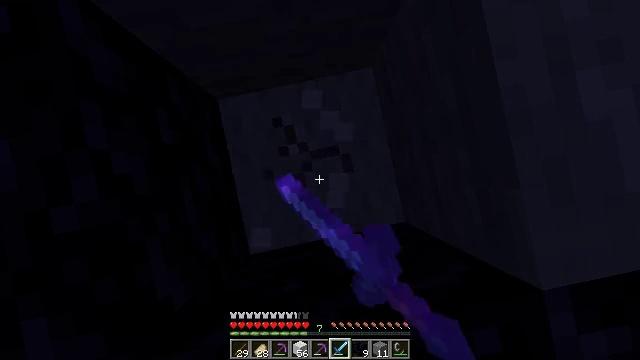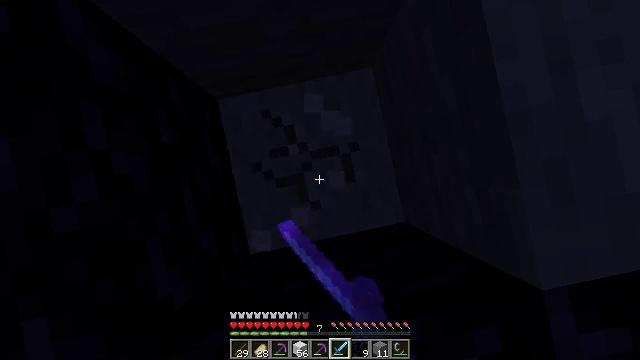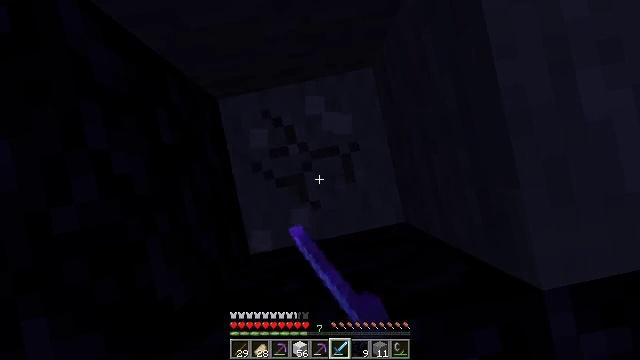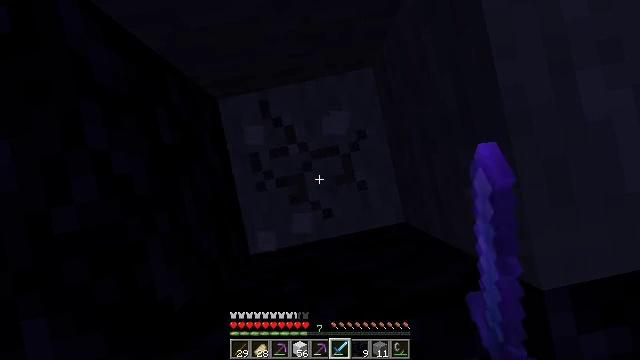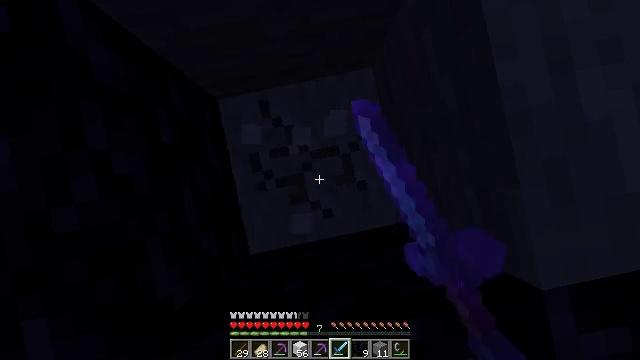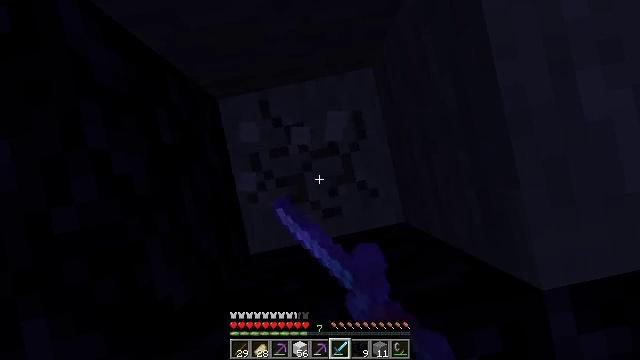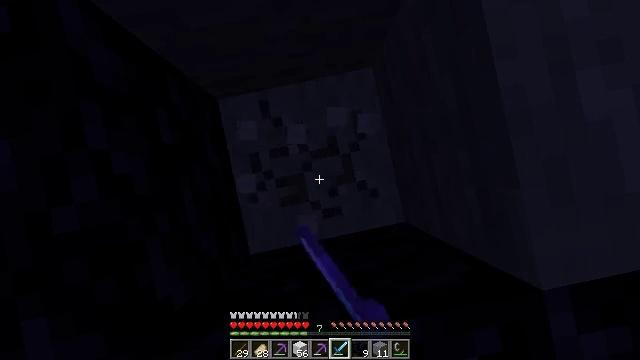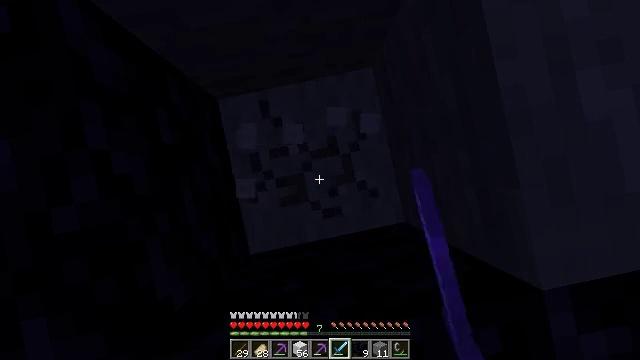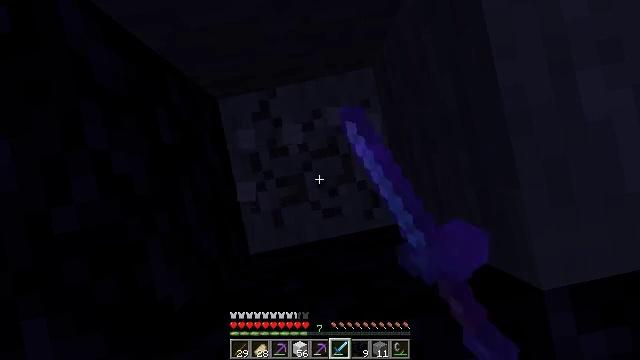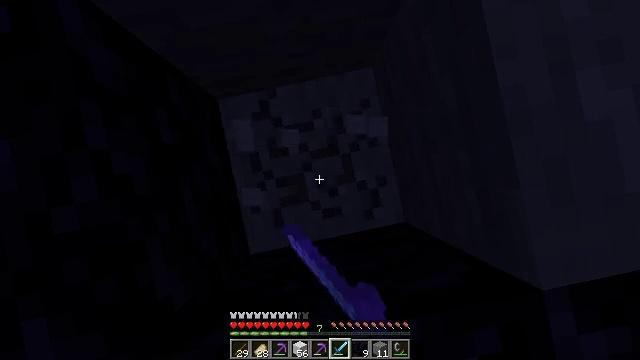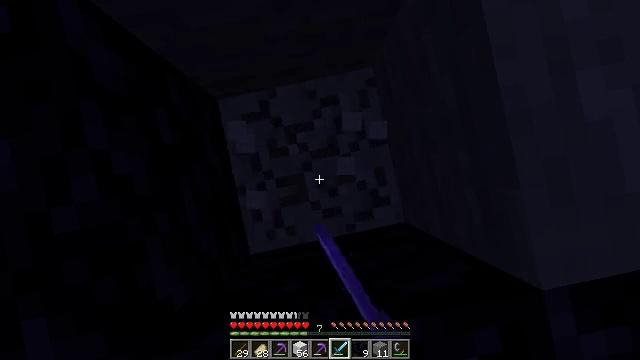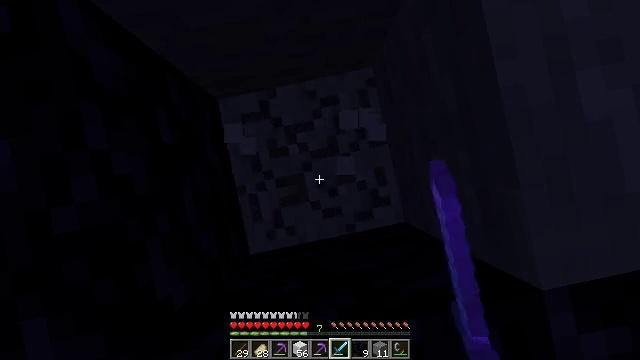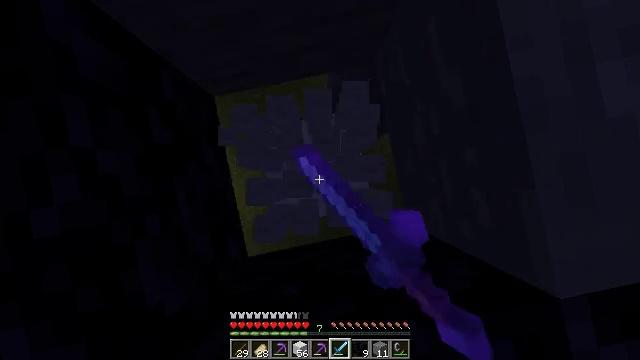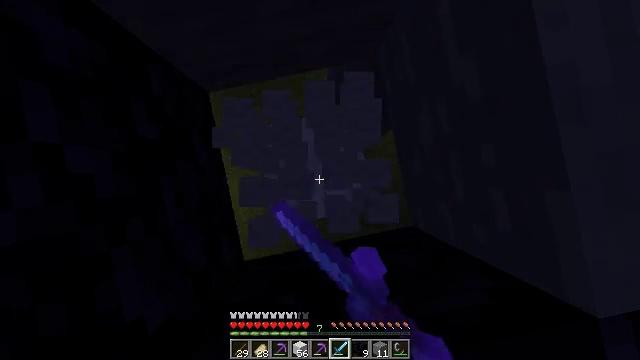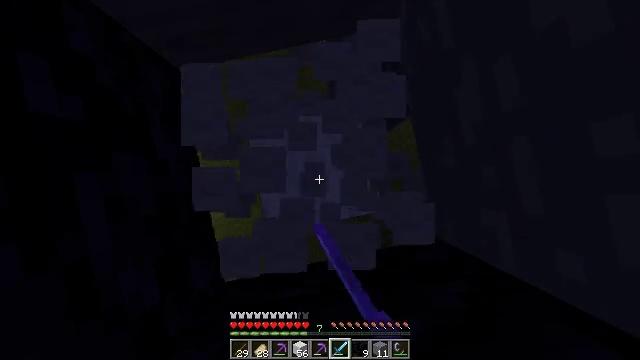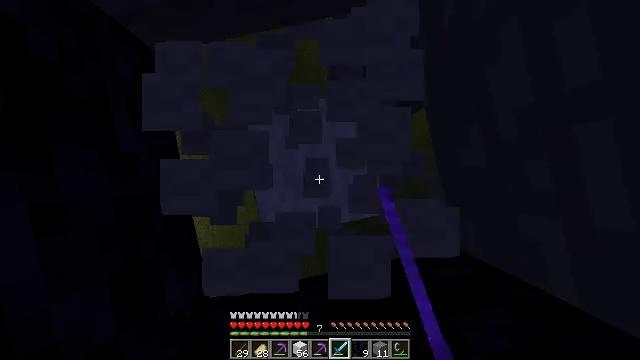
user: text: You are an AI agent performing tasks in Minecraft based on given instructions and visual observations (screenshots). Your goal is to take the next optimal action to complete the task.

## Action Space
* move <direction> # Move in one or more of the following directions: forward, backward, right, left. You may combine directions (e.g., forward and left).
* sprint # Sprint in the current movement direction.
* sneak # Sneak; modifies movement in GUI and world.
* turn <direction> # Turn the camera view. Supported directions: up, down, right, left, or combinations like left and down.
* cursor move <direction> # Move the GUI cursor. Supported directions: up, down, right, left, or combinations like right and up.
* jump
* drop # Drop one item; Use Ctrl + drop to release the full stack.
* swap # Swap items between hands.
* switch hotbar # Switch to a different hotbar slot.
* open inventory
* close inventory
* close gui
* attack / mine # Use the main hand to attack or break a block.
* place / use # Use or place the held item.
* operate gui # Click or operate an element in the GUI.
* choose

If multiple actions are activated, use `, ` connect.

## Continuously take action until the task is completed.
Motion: motion action
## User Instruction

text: Break the white wool for crafting.
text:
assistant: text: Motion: attack / mine
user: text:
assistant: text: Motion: attack / mine
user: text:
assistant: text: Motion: attack / mine
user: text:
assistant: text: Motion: attack / mine
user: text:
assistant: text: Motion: attack / mine
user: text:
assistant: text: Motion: attack / mine
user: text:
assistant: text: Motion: attack / mine
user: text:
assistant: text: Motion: attack / mine
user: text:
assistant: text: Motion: attack / mine
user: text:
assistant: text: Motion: attack / mine
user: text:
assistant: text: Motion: attack / mine
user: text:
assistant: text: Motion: attack / mine
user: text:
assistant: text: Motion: attack / mine
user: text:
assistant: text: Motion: attack / mine
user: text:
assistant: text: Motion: attack / mine
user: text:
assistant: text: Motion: attack / mine
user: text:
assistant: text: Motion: attack / mine
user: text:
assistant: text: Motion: attack / mine
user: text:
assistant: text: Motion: attack / mine
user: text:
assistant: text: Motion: attack / mine
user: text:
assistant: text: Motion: attack / mine
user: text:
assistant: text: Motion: attack / mine
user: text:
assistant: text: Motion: attack / mine
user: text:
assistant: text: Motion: attack / mine
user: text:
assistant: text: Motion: attack / mine
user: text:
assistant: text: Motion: attack / mine
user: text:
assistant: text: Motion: attack / mine
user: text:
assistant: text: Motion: attack / mine
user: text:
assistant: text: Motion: attack / mine
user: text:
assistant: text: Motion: attack / mine